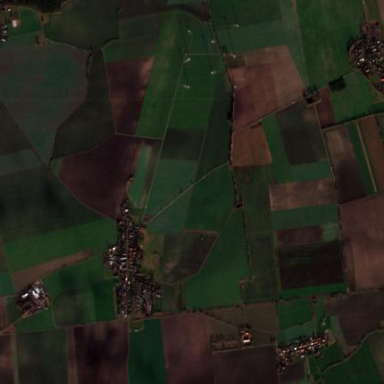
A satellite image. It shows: View of farmland.